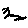
Label: zigzag